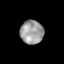
Tissue: prostate
Cell type: T cells
Senescence score: 0.3179
Nuclear area (px): 520
Mean DAPI intensity: 162.36